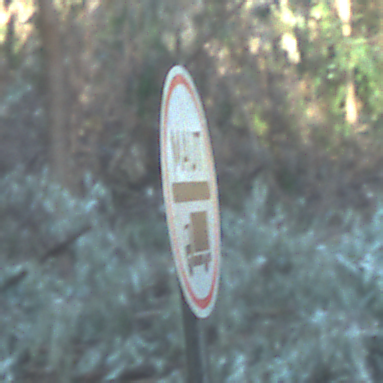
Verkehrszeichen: Mautpflicht
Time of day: MorningAfternoon
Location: Outdoor (Nature)
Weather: Clear
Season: NotSpecified
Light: Natural